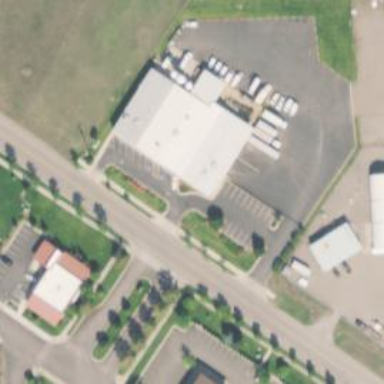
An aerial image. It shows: Building.